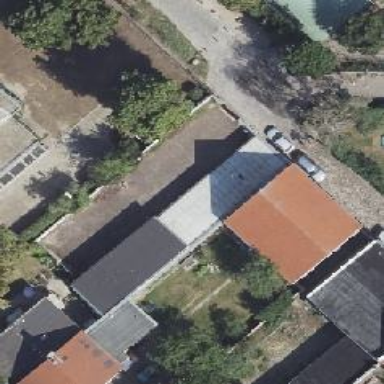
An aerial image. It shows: Group of garages.